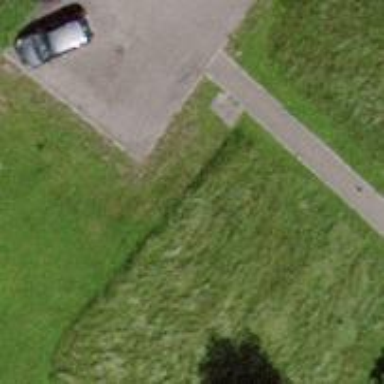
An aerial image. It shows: Hedge barrier.